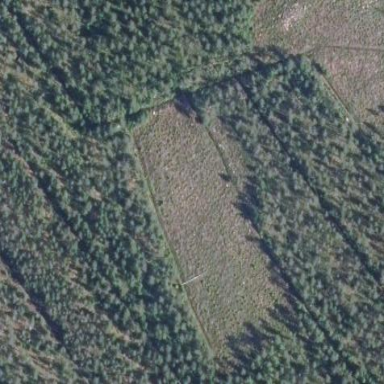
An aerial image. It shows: Needle-leaved woodland.